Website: slack
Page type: payment
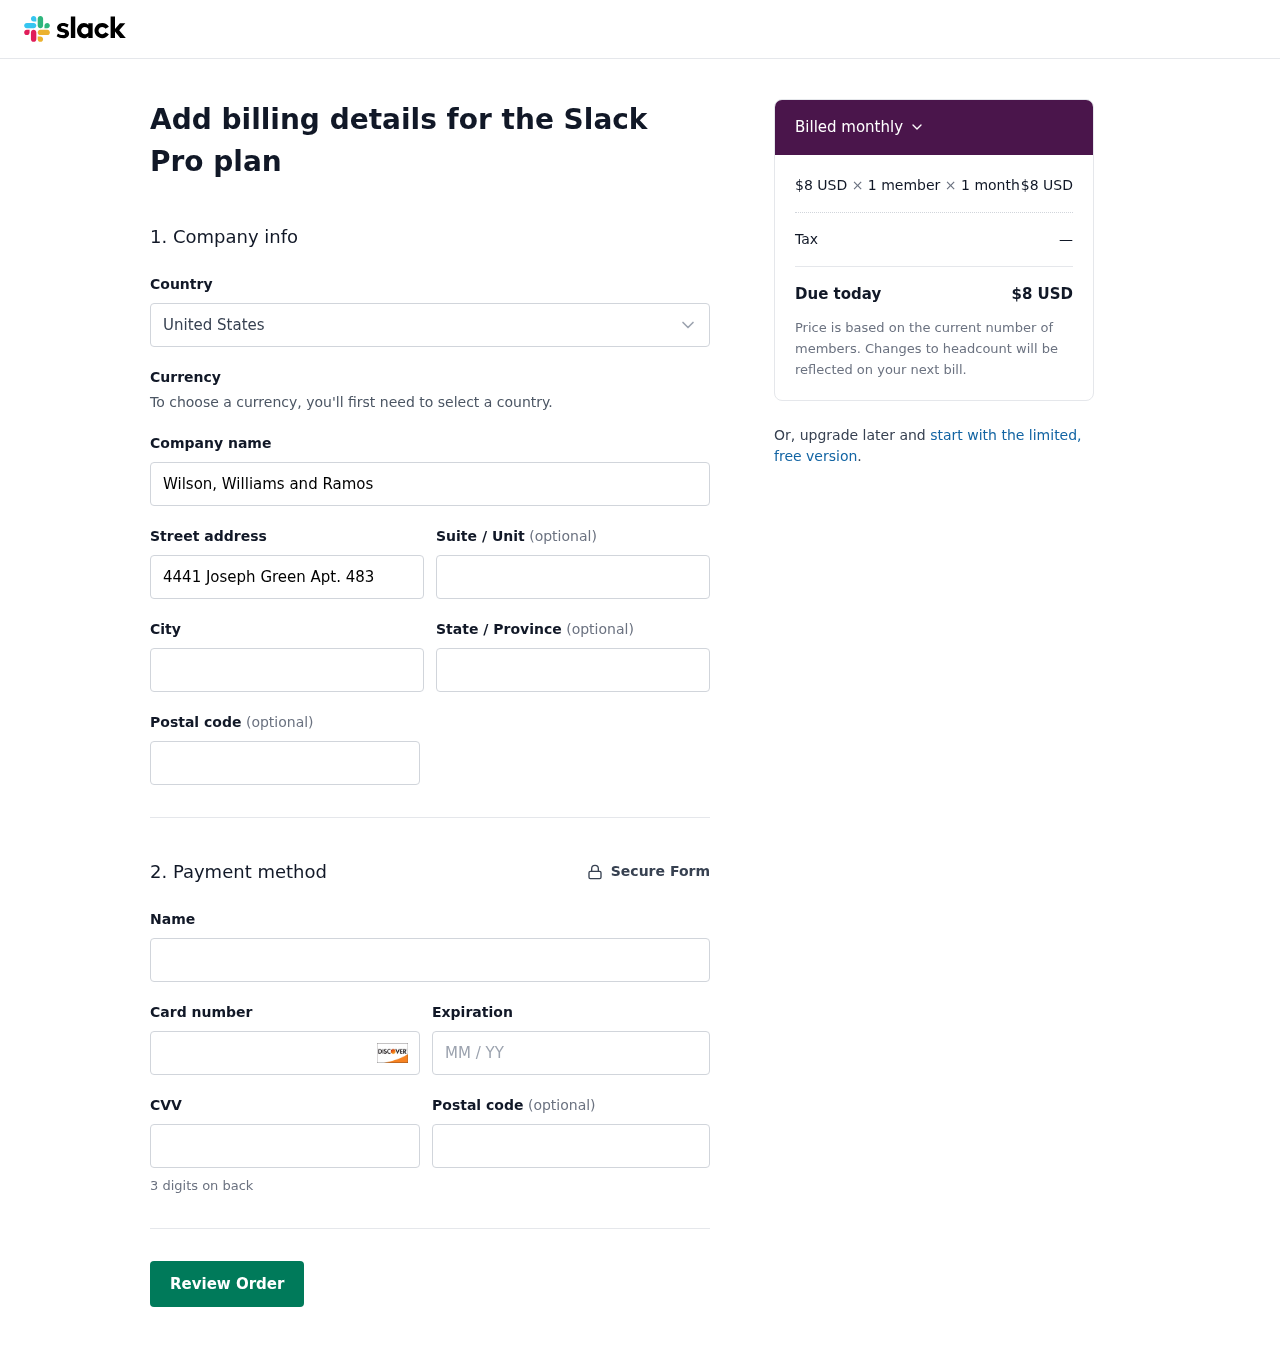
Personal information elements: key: PII_COUNTRY
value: United States
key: PII_COMPANY
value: Wilson, Williams and Ramos
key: PII_STREET
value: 4441 Joseph Green Apt. 483
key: PII_CITY
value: Ericatown
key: PII_STATE
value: Nevada
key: PII_POSTCODE
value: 13789
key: PII_FULLNAME
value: Bryan Weeks
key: PII_CARD_NUMBER
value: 6011 3283 7428 5491
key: PII_CARD_EXPIRY
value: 04/26
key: PII_CARD_CVV
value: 870
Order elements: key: ORDER_PRICE_PER_MEMBER
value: $8 USD
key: ORDER_NUM_MEMBERS
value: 1 member
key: ORDER_NUM_MONTHS
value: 1 month
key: ORDER_SUBTOTAL
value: $8 USD
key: ORDER_TAX
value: —
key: ORDER_TOTAL
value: $8 USD